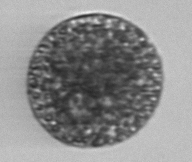
Label: Vicicitus_globosus